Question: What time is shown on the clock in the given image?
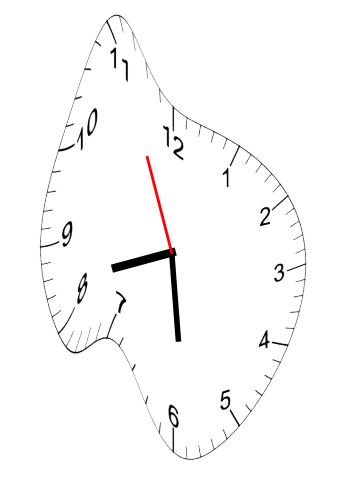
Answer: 08:28:56